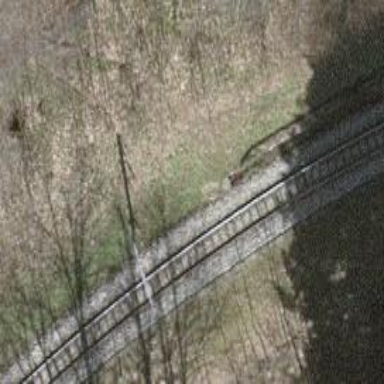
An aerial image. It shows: Narrow-gauge railway track with 1 electrified contact line.